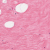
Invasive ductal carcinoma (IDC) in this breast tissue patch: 0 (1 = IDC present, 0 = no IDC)